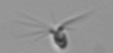
Label: Calciopappus